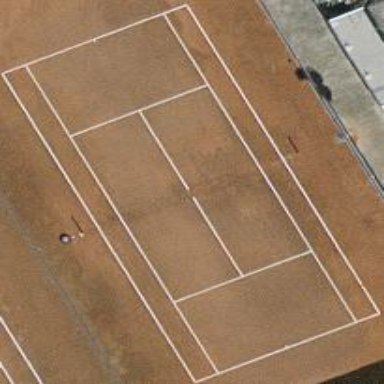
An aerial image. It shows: Tennis pitch with clay surface for leisure sports.